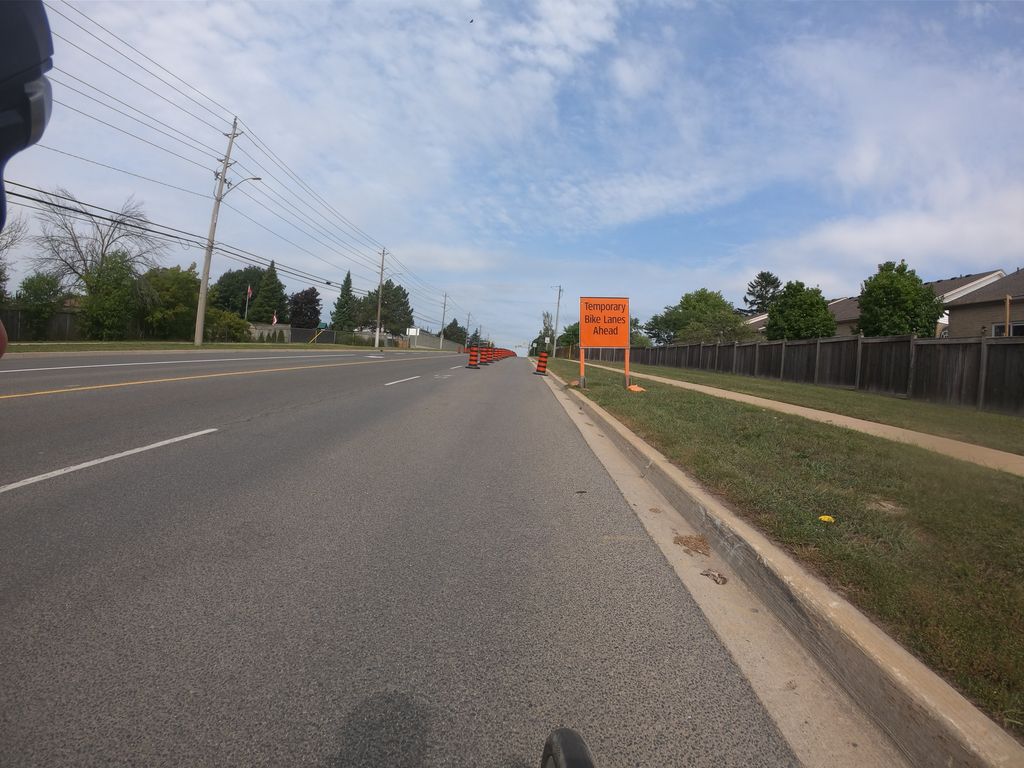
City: kitchener-waterloo